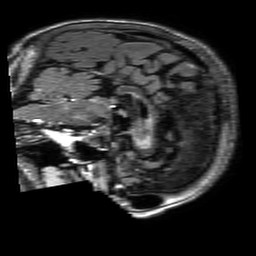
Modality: FLAIR
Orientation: sagittal
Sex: female
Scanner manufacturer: philips
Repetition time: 11 s
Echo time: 0.125 s